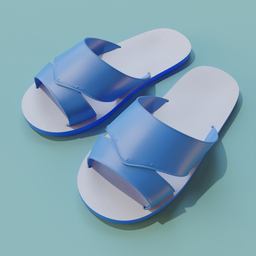
Label: people